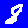
Digit: 8